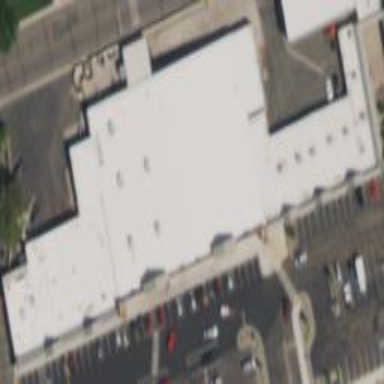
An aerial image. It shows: Retail building.